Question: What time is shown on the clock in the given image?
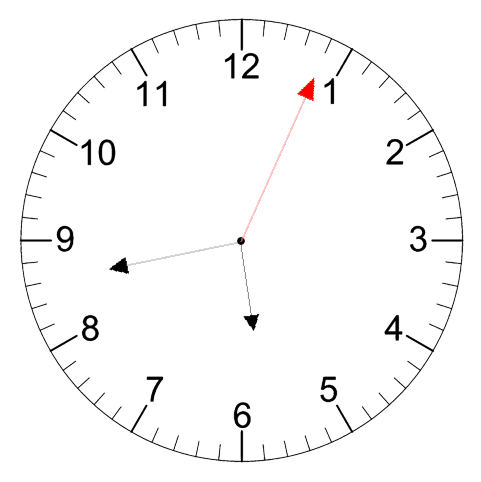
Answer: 05:43:04